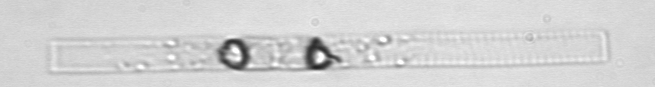
Label: Dactyliosolen_blavyanus